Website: lowes
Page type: review-order
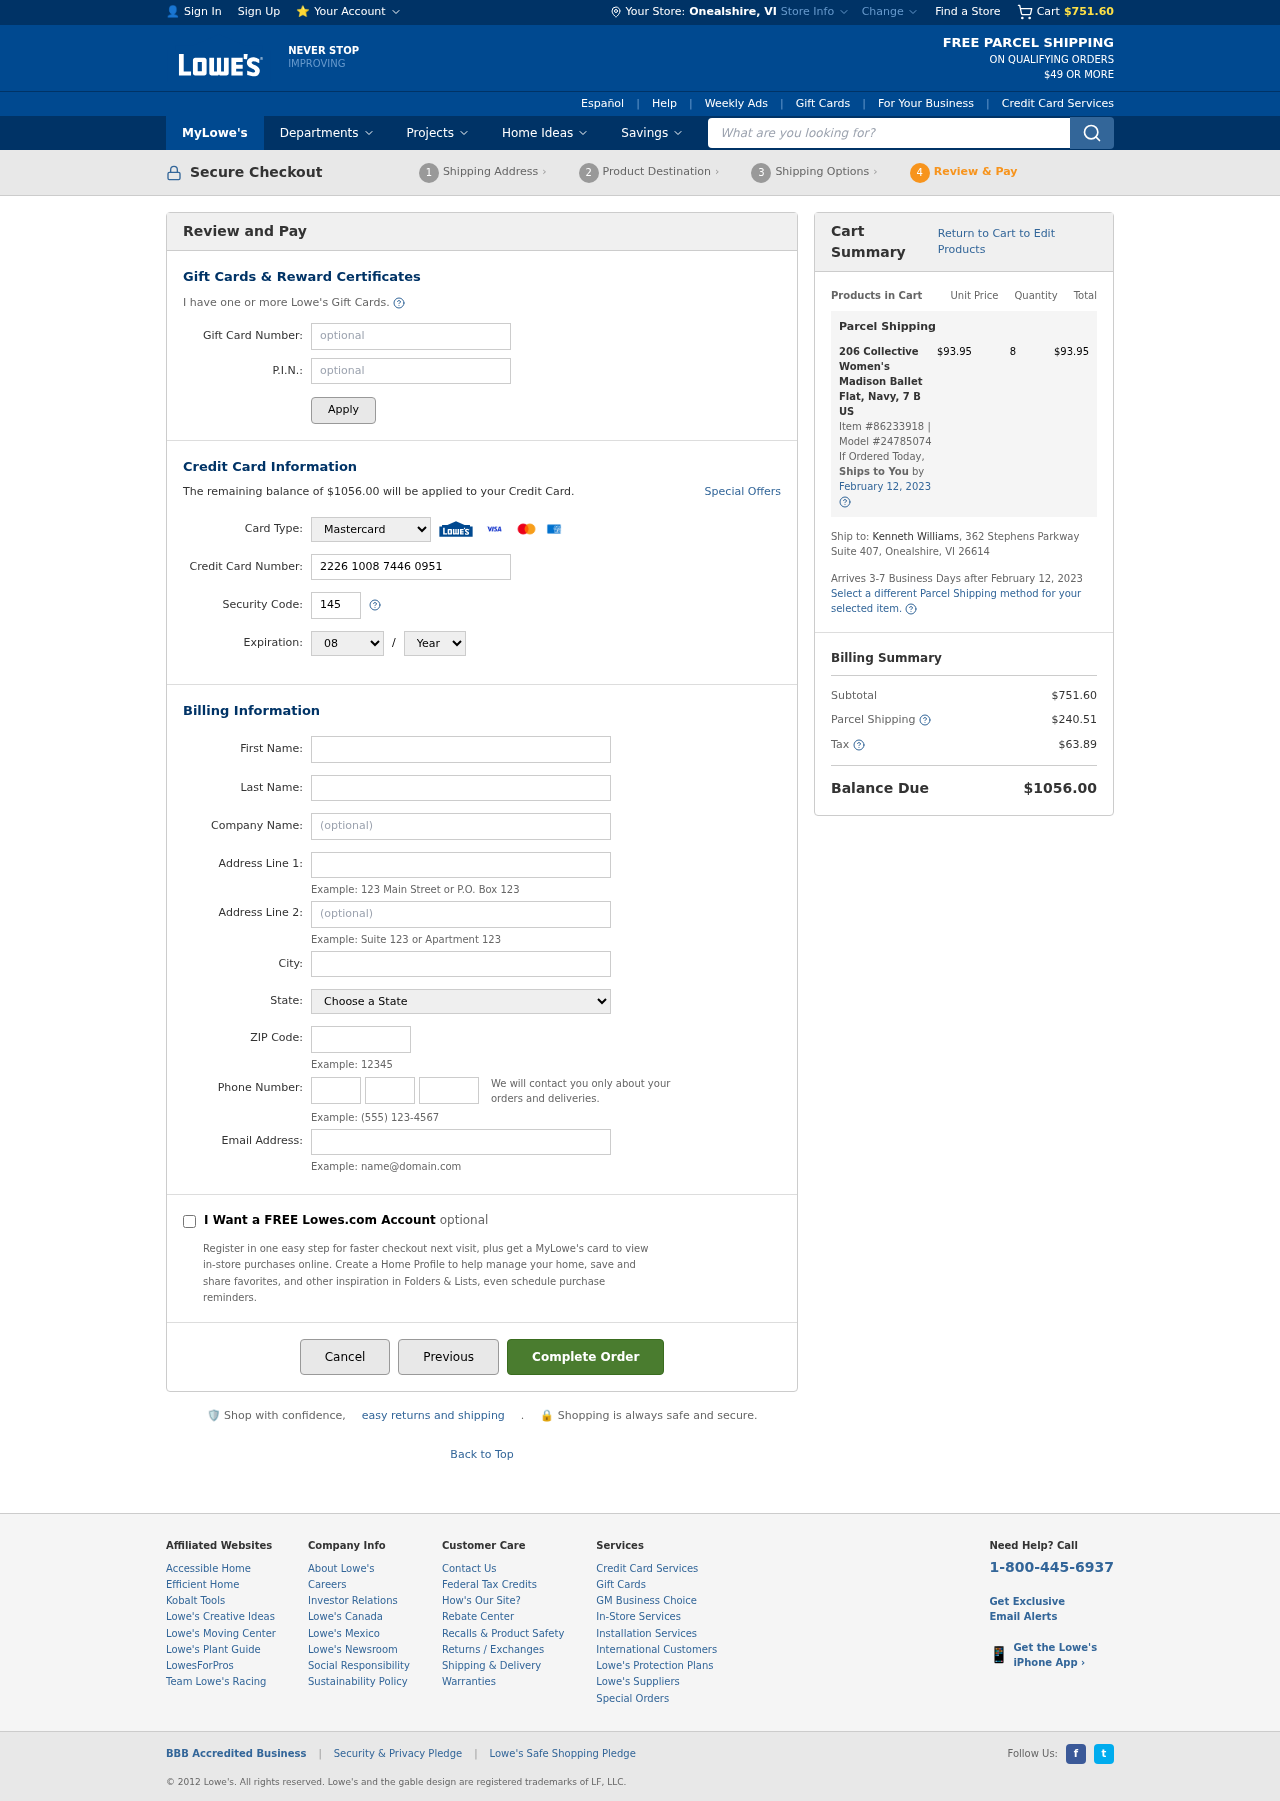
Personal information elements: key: PII_CARD_CVV
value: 145
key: PII_CARD_EXPIRY_MONTH
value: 08
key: PII_CARD_EXPIRY_YEAR
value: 30
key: PII_CARD_NUMBER
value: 2226 1008 7446 0951
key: PII_CARD_TYPE
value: Mastercard
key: PII_CITY
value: Onealshire
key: PII_CITY_STATE
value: Onealshire, VI
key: PII_COMPANY
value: Adams Group
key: PII_EMAIL
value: kennethwilliams@gmail.com
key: PII_FIRSTNAME
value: Kenneth
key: PII_LASTNAME
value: Williams
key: PII_PHONE_AREA
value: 528
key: PII_PHONE_PREFIX
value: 664
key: PII_PHONE_SUFFIX
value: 2967
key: PII_POSTCODE
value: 26614
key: PII_STATE
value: VI
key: PII_STREET
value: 362 Stephens Parkway Suite 407
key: PII_STREET2
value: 362 Stephens Parkway Suite 407
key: PII_FULLNAME2
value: Kenneth Williams
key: PII_STATE_ABBR
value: VI
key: PII_POSTCODE_FULL
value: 26614
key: PII_CITY_STATE_ZIP
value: Onealshire, VI 26614
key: PII_POSTCODE_NUMERIC
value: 26614
Product elements: key: PRODUCT1_NAME
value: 206 Collective Women's Madison Ballet Flat, Navy, 7 B US
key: PRODUCT1_PRICE
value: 93.95
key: PRODUCT1_QUANTITY
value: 8
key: PRODUCT1_ITEM_NUMBER
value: Item #86233918
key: PRODUCT1_MODEL_NUMBER
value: Model #24785074
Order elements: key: ORDER_SUBTOTAL
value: $751.60
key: ORDER_BALANCE_DUE
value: $1056.00
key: ORDER_SHIPPING_DATE
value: February 12, 2023
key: ORDER_ITEM_TOTAL
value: $93.95
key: ORDER_SHIPPING_DATE2
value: February 12, 2023
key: ORDER_SHIPPING_COST
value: $240.51
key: ORDER_TAX
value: $63.89
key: ORDER_TOTAL
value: $1056.00
Search elements: key: HEADER_SEARCH
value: What are you looking for?